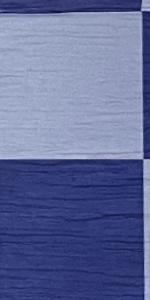
Label: Empty